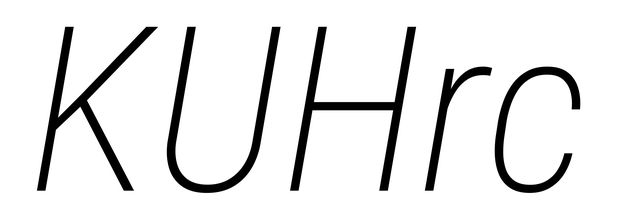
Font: Roboto-Italic_Condensed_ExtraLight_Italic